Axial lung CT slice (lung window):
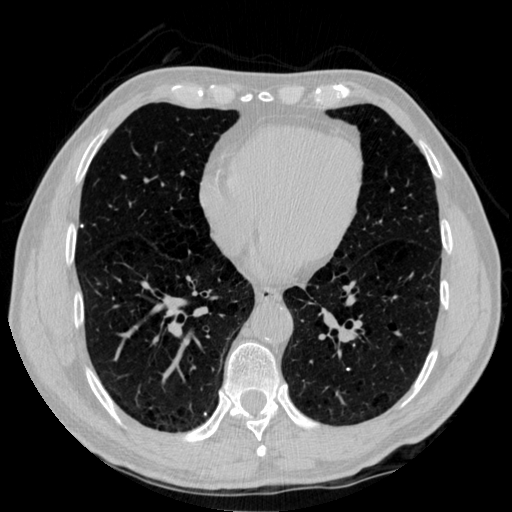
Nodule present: no